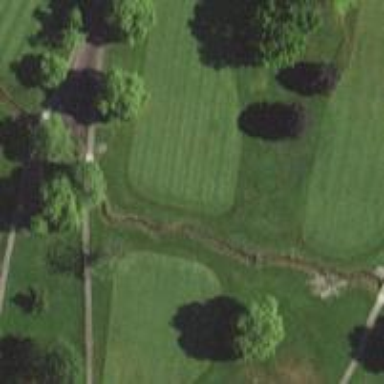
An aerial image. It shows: Golf course feature - water hazard.